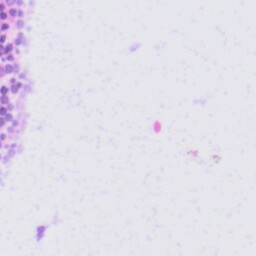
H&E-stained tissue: Tonsil